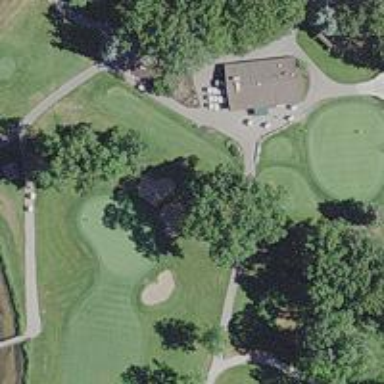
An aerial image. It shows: Path for both road and golf.